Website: walmart
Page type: delivery-shipping
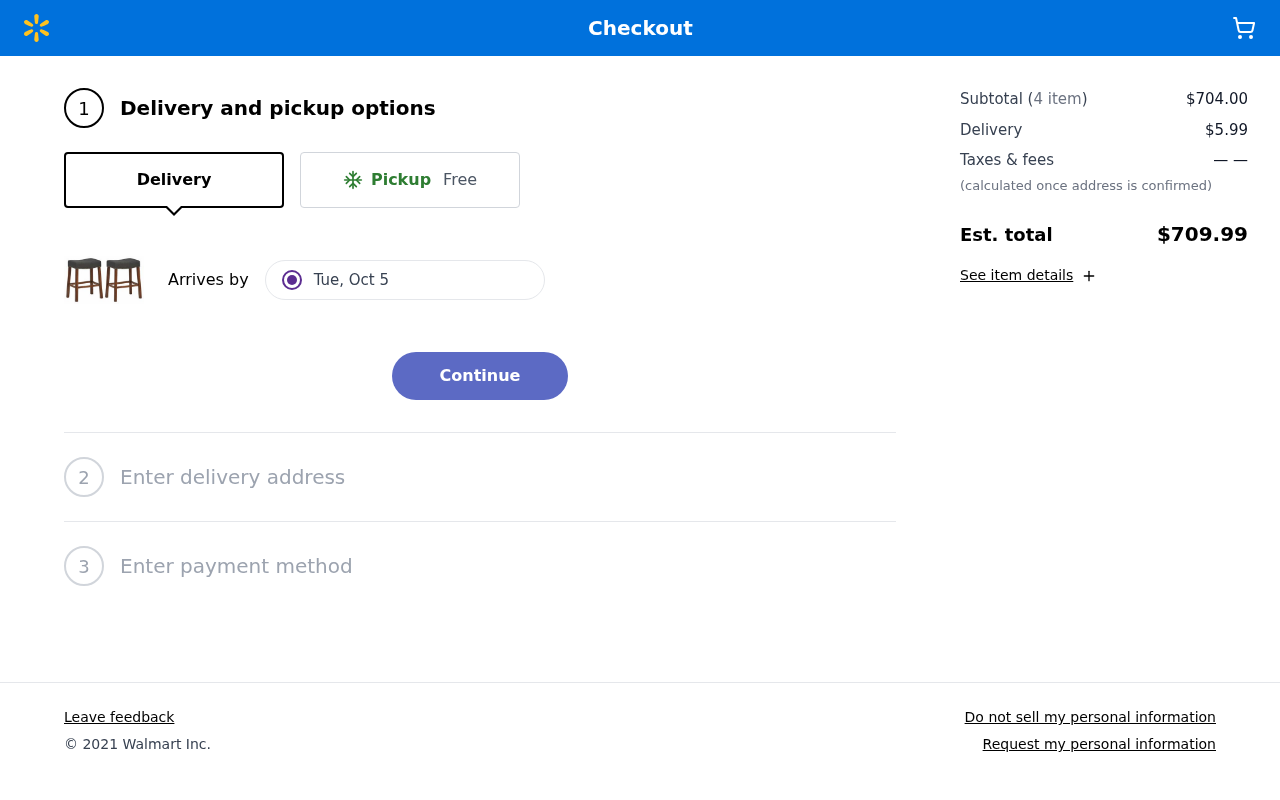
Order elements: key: ORDER_DELIVERY_DATE
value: Tue, Oct 5
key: ORDER_NUM_ITEMS
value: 4 item
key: ORDER_SUBTOTAL
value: $704.00
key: ORDER_SHIPPING_COST
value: $5.99
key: ORDER_TOTAL
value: $709.99